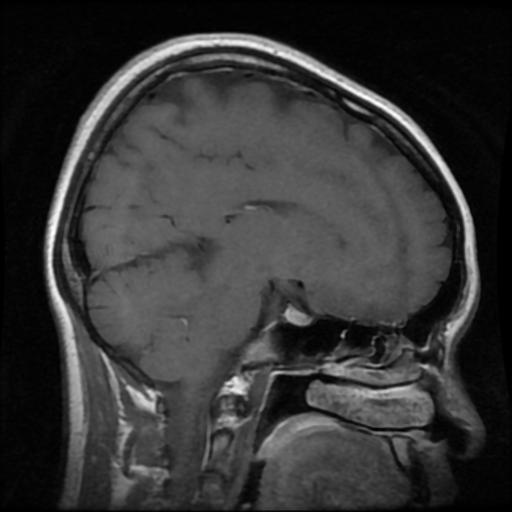
Label: pituitary